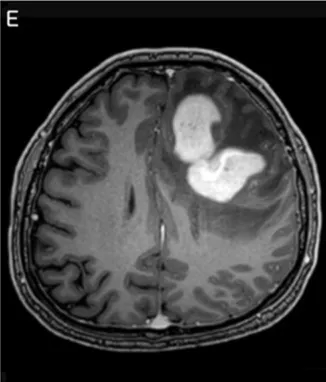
Three clinical cases. The third patient received 8 mg Dexamethasone 2 times a day for 7 days after the first MRI scan (E).
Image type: radiology (mri)